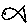
Label: fish